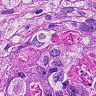
Metastatic tissue present: yes